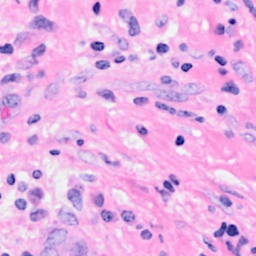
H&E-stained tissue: Breast